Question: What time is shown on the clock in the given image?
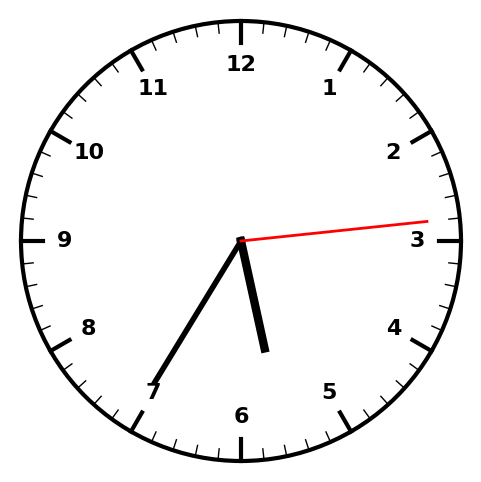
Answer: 05:35:14